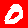
Digit: 0